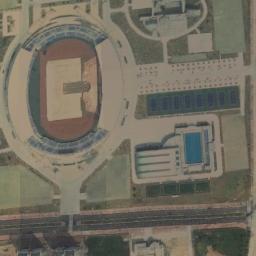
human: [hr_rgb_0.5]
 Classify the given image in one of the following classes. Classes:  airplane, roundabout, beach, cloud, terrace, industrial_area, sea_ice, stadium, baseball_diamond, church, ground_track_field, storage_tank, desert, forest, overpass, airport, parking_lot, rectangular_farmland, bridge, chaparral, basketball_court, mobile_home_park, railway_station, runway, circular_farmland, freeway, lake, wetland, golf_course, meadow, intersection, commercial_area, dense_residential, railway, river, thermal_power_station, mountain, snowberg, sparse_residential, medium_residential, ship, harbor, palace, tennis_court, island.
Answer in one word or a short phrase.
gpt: stadium